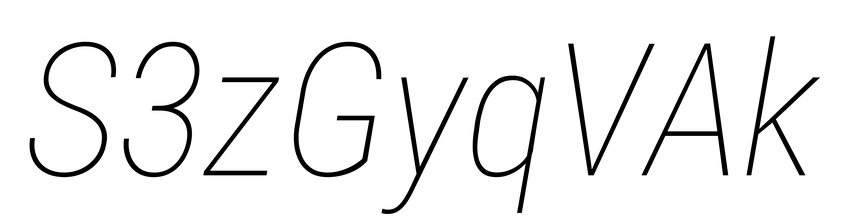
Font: Roboto-Italic_Condensed_Thin_Italic